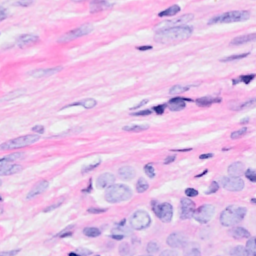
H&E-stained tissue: Breast